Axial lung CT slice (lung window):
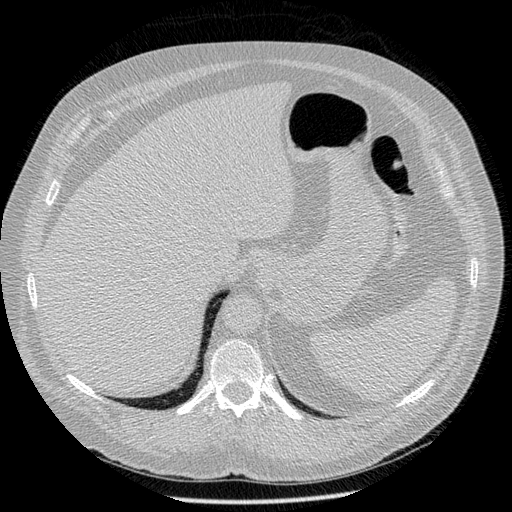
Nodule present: no